Field crop: maize
Growth stage: 2
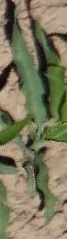
Species: maize